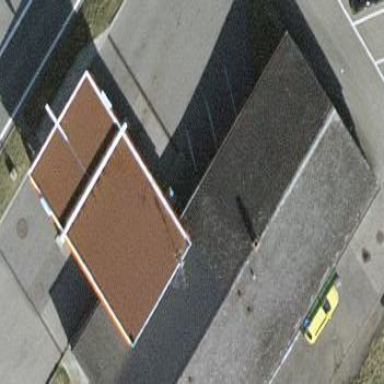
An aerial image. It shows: Fuel amenity located on the roof of building.